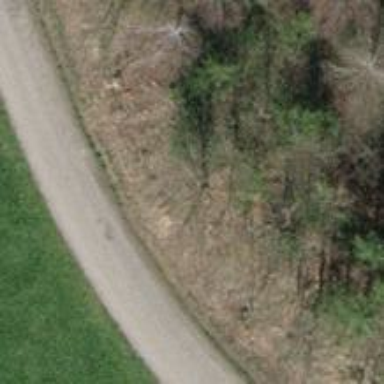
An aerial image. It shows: Gravel track with grade2 tracktype.